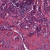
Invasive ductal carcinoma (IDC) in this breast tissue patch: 1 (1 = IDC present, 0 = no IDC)